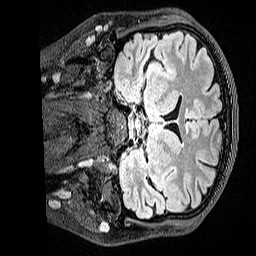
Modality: FLAIR
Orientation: coronal
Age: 21
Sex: female
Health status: healthy
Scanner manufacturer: siemens
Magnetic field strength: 3 T
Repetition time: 5 s
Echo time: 0.388 s